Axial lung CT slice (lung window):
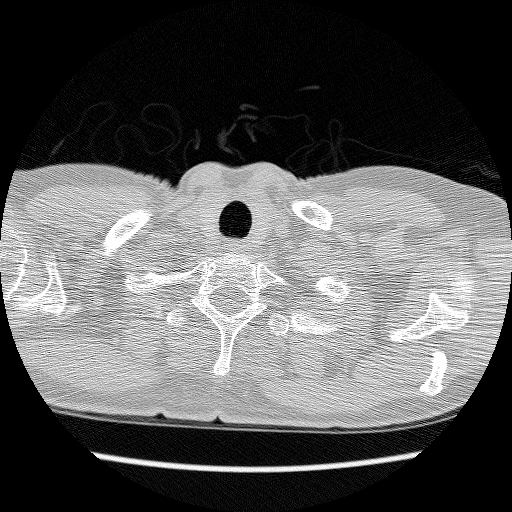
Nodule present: no